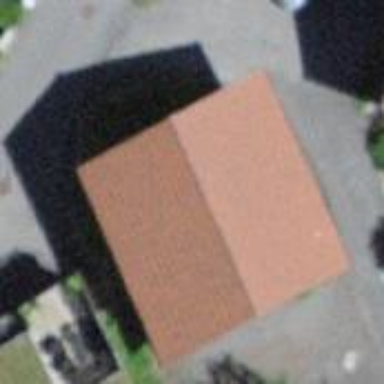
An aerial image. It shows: Barn.